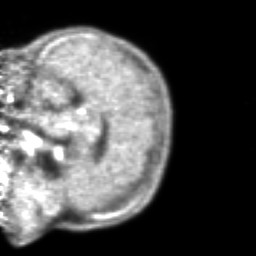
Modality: PET
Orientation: sagittal
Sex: female
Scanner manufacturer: ge